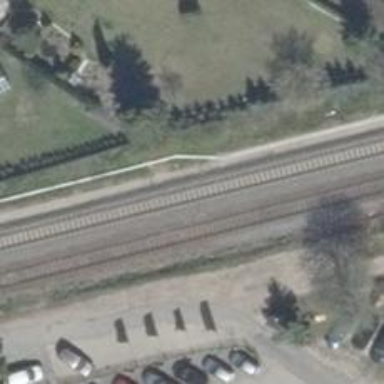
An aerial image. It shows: Railway signal.